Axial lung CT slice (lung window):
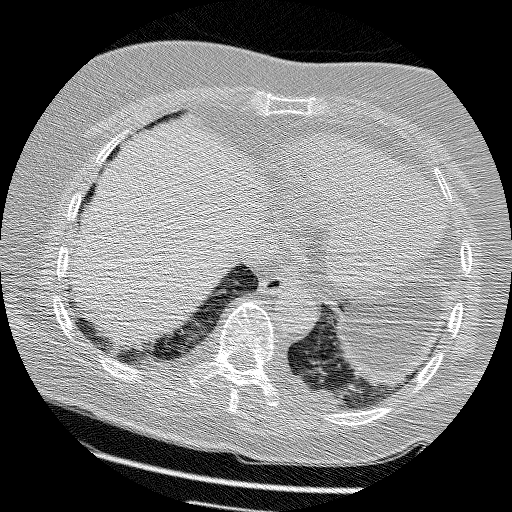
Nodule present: no